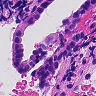
Metastatic tissue present: yes